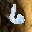
Label: 6